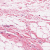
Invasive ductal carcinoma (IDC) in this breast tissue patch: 0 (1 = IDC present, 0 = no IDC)